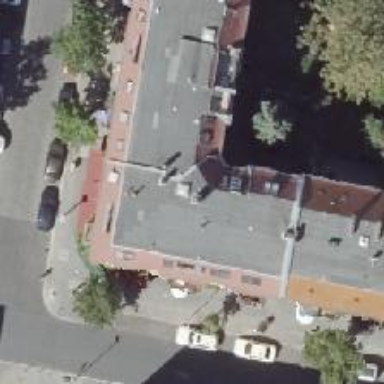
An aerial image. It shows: Cafe.